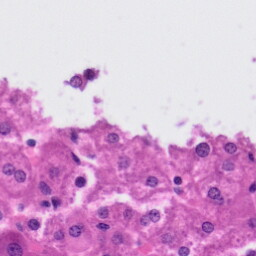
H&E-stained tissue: Liver